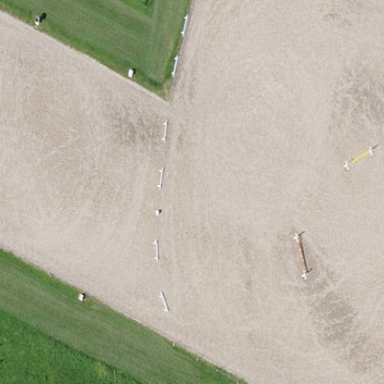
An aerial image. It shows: Equestrian pitch with sandy surface for leisure land.